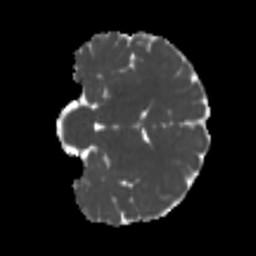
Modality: MD
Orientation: coronal
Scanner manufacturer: siemens
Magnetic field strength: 3 T
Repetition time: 4 s
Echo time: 0.0594 s